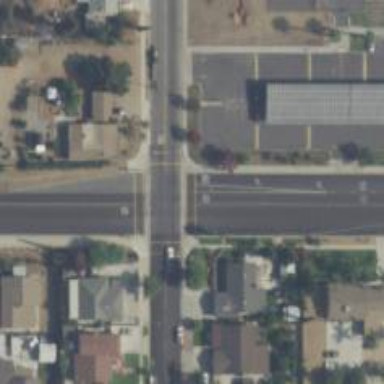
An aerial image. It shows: Marked road crossing.